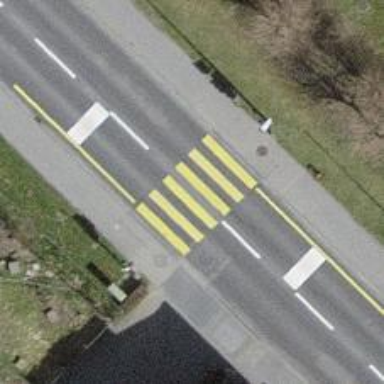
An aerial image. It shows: Uncontrolled zebra crossing with notable zebra markings.